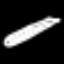
Label: pencil